Question: I'm using some toolbar buttons for going back and forwards through historic webpages in a UIWebview.

I am enabling/disabling these buttons using '[webview canGoBack]' called at 'webViewDidStartLoad'. Works fine on most sites, but the problem is, on sites like and who use javascript/ajax requests to reload new pages 'canGoBack' and 'canGoForward' do not recognise a page change so my buttons don't become active.
Is there a way round this?
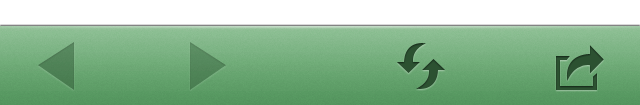
Answer: Managed to cobble a solution together using <URL>:
'''
- (BOOL)webView:(UIWebView *)myWebView shouldStartLoadWithRequest:(NSURLRequest *)request navigationType:(UIWebViewNavigationType)navigationType;
'''
I enable the back button at this point. Seems to work ok.